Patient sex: M
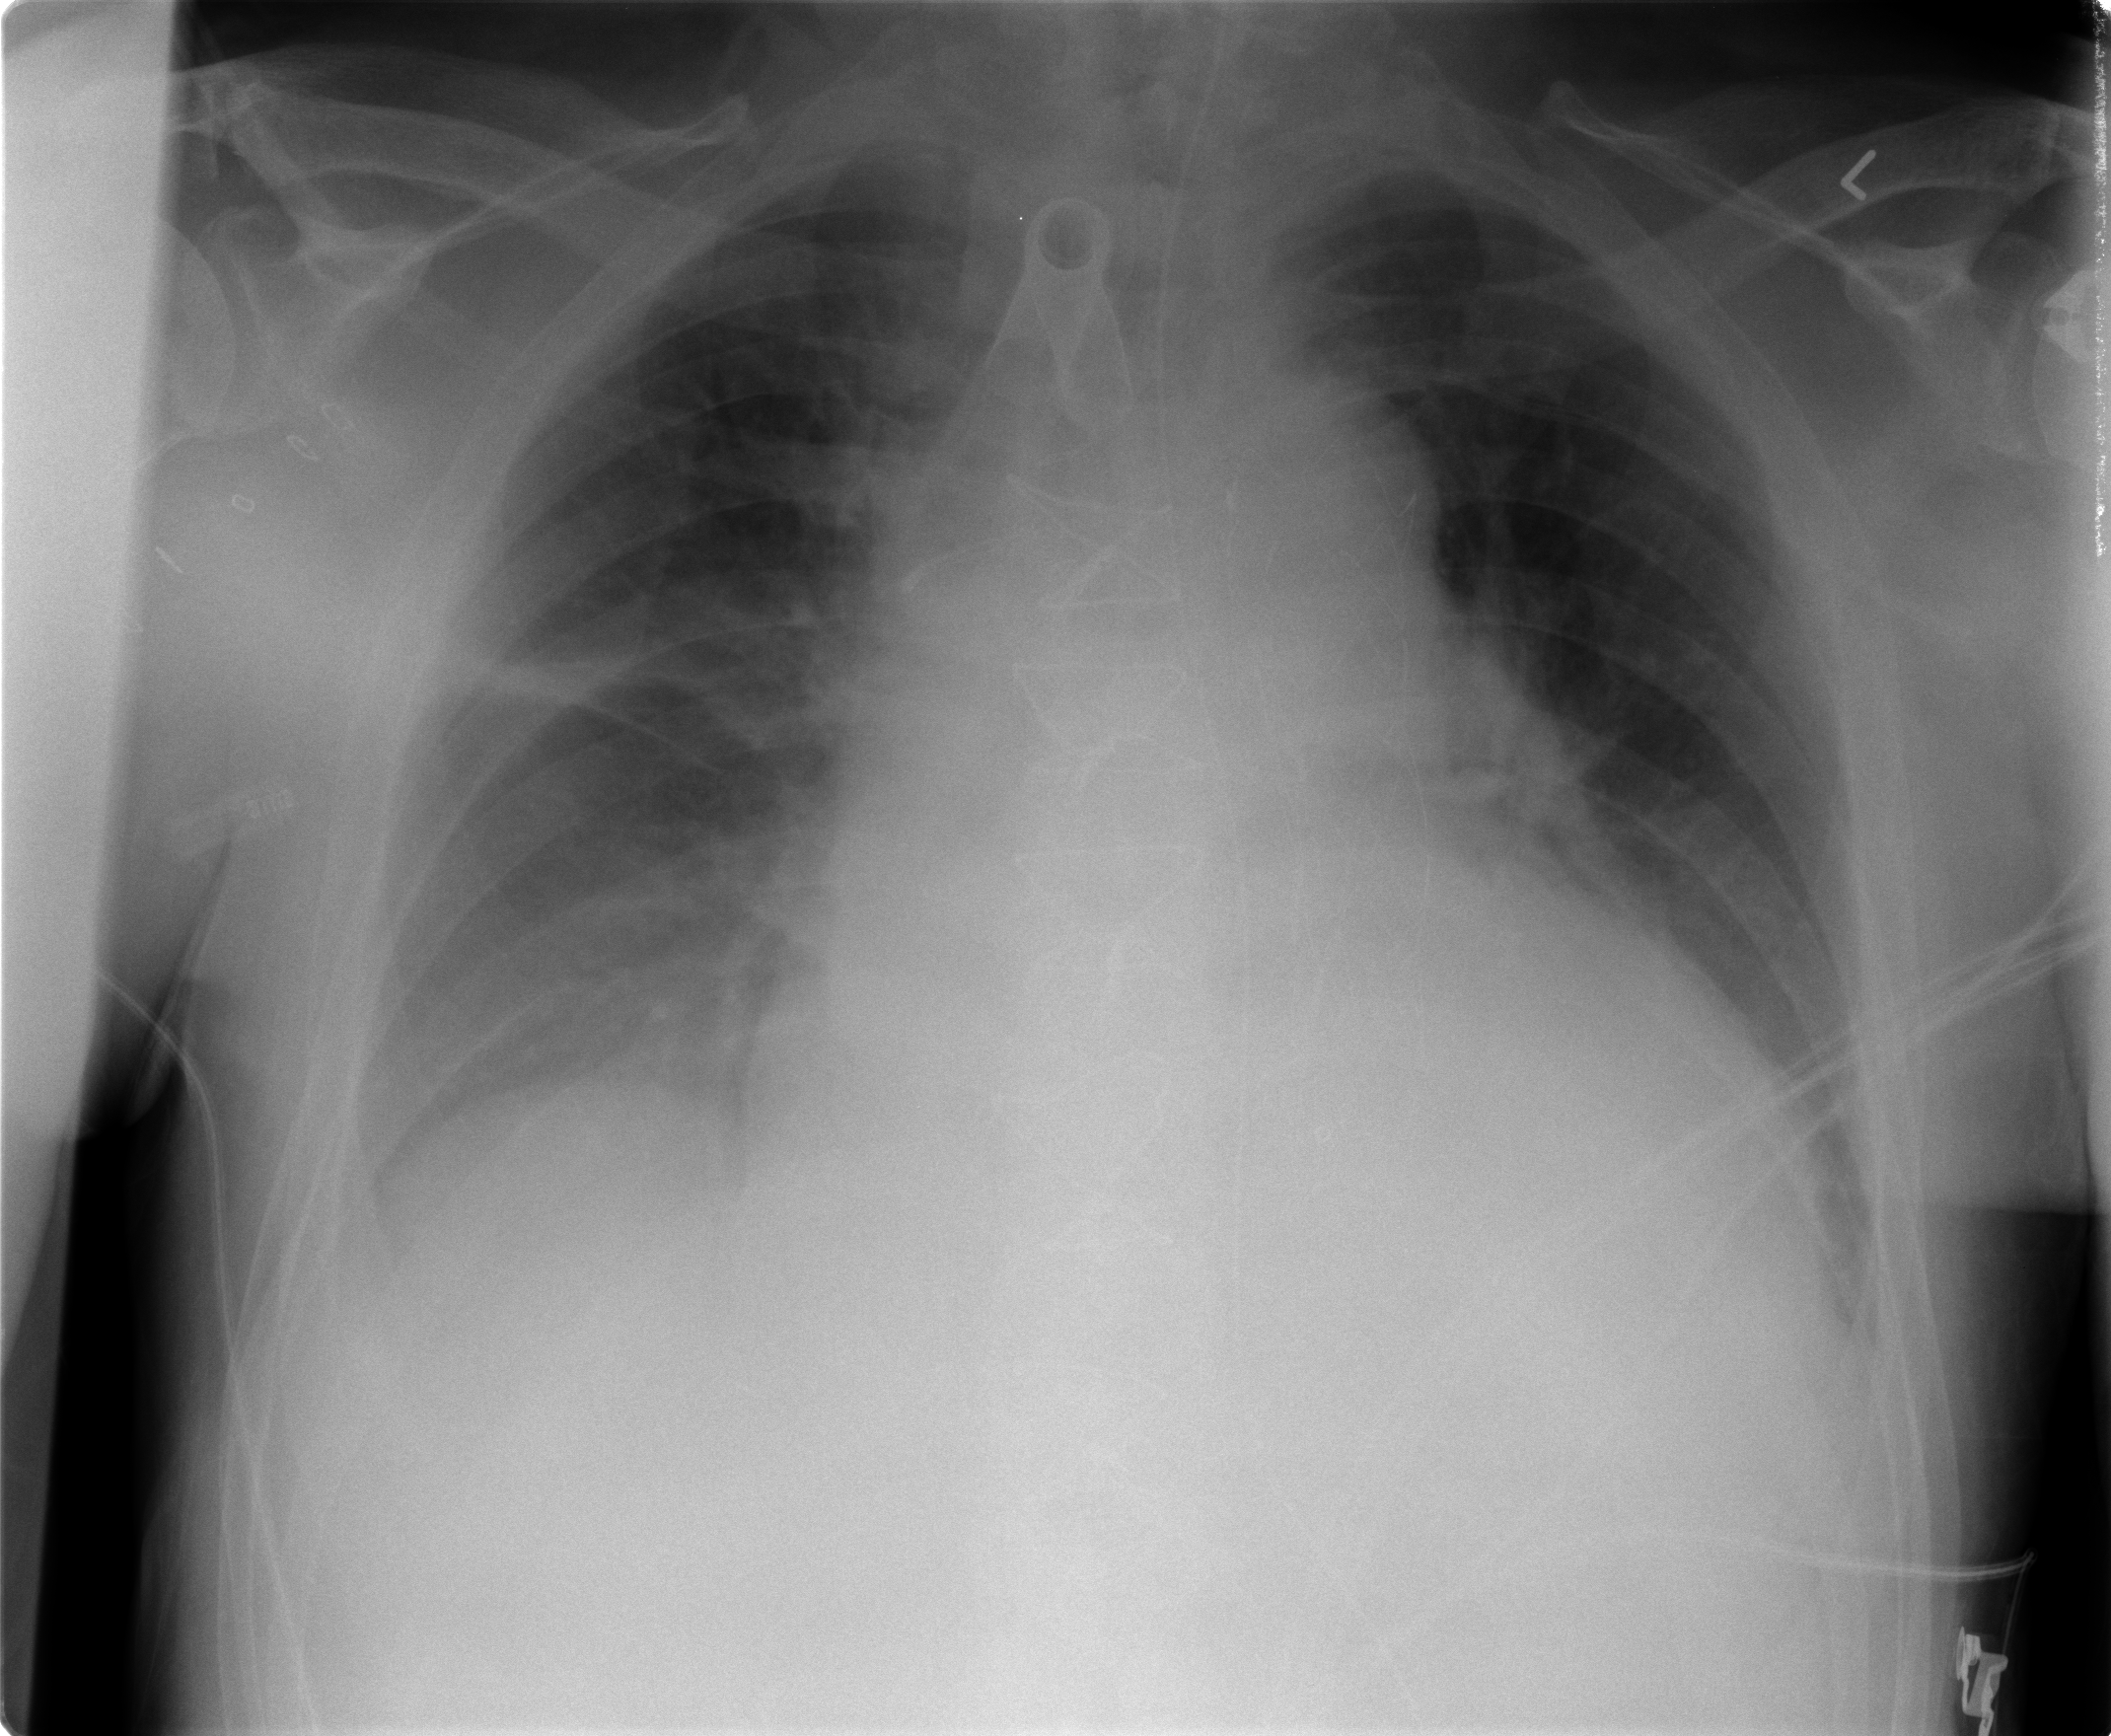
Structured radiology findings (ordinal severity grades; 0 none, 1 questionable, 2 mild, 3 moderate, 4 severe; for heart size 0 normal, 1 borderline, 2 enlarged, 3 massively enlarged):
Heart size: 2
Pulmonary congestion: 2
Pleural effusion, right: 2
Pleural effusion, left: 1
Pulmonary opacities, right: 0
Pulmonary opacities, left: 0
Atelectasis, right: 2
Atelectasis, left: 1